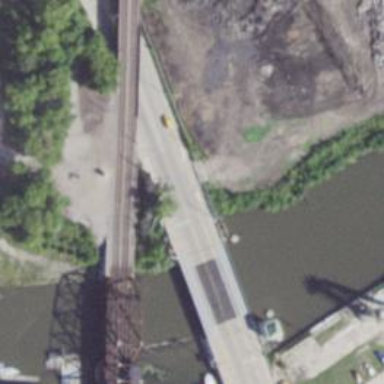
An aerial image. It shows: Secondary road with movable bascule bridge.